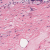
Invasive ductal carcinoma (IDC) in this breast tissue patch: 0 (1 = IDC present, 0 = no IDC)